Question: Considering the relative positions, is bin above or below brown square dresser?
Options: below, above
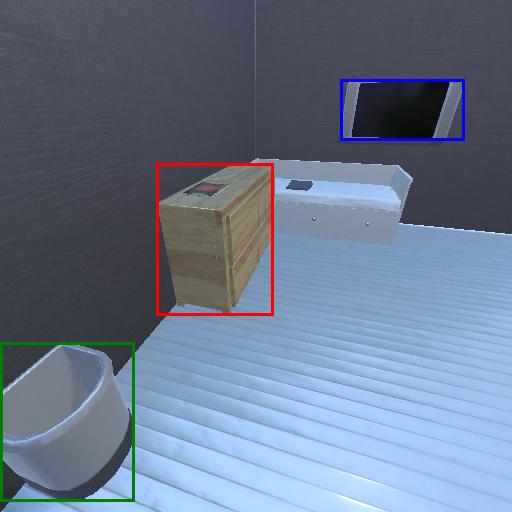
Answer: below